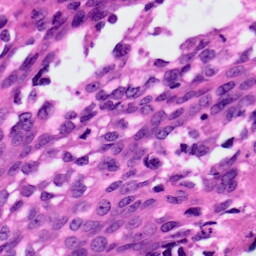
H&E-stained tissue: Ovarian